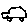
Label: car